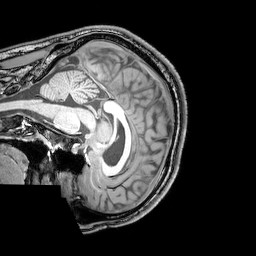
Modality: T1w
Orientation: sagittal
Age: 24
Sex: male
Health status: healthy
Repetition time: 0.081 s
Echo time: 0.037 s